Interaction volume radius: 5 \u00c5
Interaction volume height: 20 \u00c5
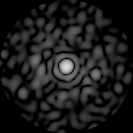
Disorder parameter: 0.8818